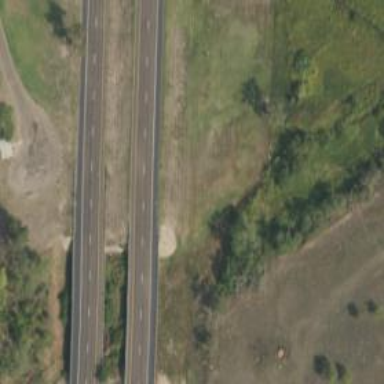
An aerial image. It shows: Primary highway bridge on expressway.